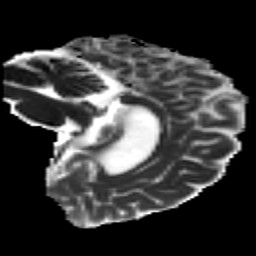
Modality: MD
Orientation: sagittal
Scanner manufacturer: ge
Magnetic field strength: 3 T
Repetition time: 17 s
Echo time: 0.0864 s